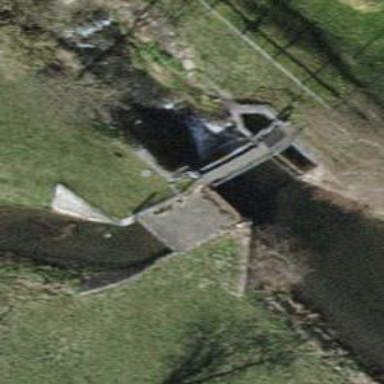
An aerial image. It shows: Weir in waterway.